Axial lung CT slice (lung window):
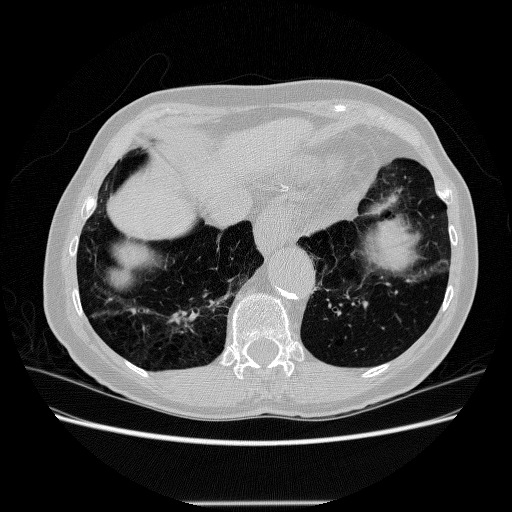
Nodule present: no